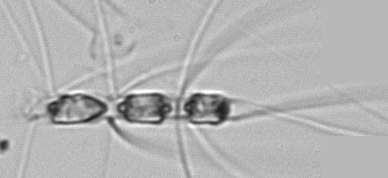
Label: Chaetoceros_didymus